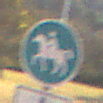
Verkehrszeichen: Reitweg
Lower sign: EinspurigeFahrzeugeFrei3
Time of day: SunriseSunset
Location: Outdoor (Nature)
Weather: Clear
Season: NotSpecified
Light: Natural